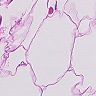
Metastatic tissue present: no